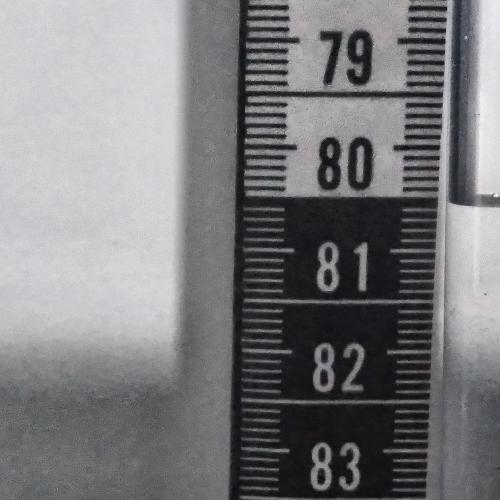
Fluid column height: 80.5 cm